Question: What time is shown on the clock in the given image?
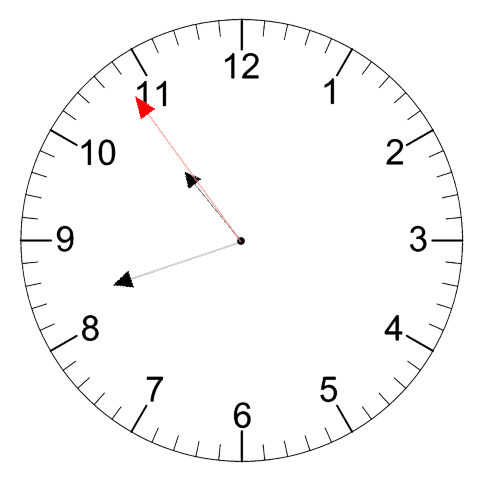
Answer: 10:41:54